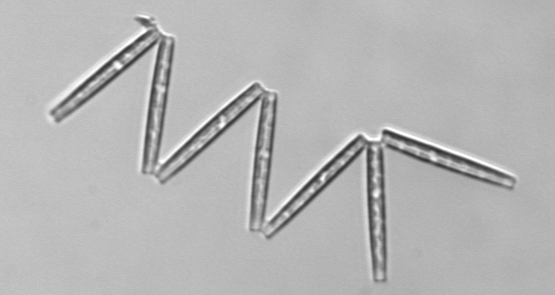
Label: Thalassionema